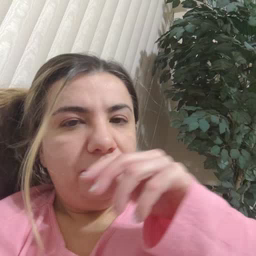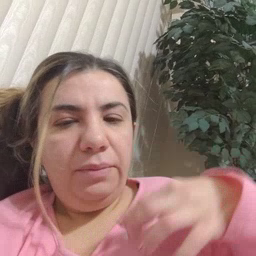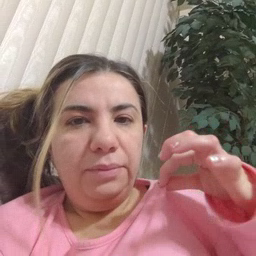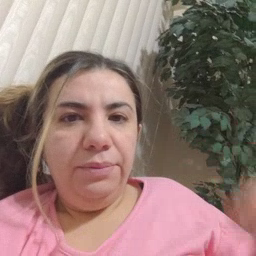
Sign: shirt